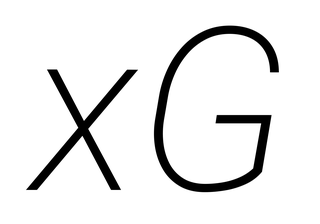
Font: Roboto-Italic_ExtraLight_Italic